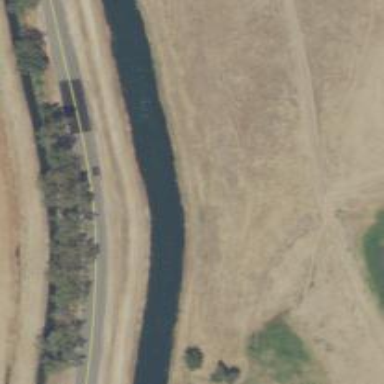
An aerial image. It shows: Canal.